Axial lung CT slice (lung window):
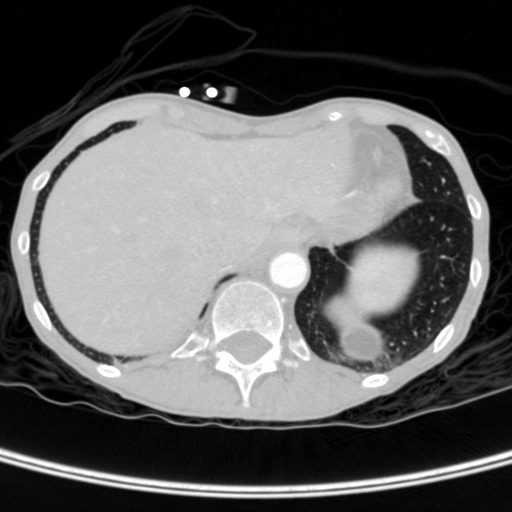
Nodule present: no